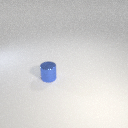
small blue metal cylinder